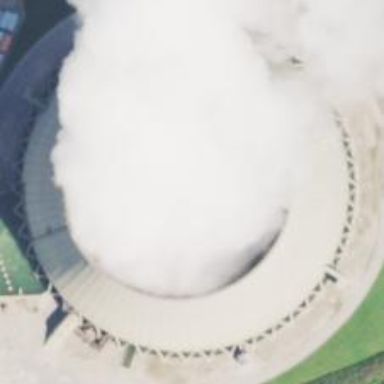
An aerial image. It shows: Cooling tower that is man-made.